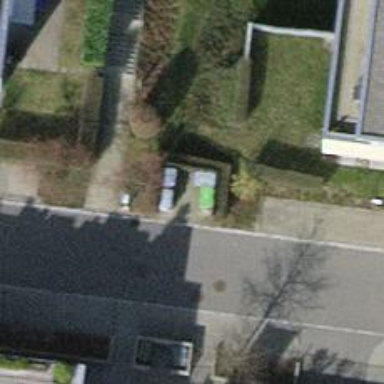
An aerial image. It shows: Recycling container for green waste at recycling facility.